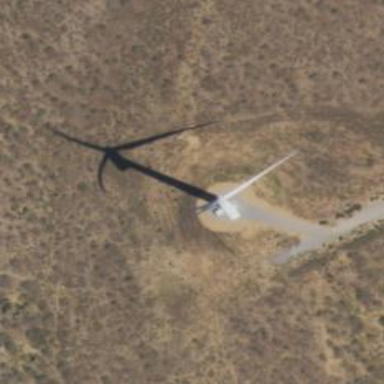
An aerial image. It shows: Wind generator using wind turbines of horizontal axis.